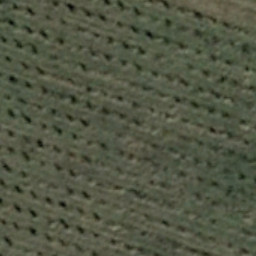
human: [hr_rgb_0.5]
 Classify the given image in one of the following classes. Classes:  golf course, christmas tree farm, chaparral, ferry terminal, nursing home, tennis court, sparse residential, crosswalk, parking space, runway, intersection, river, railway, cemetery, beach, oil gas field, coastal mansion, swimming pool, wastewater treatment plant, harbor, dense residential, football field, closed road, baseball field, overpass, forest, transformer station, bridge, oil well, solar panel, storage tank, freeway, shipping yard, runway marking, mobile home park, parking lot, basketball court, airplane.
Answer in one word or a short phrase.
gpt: christmas tree farm